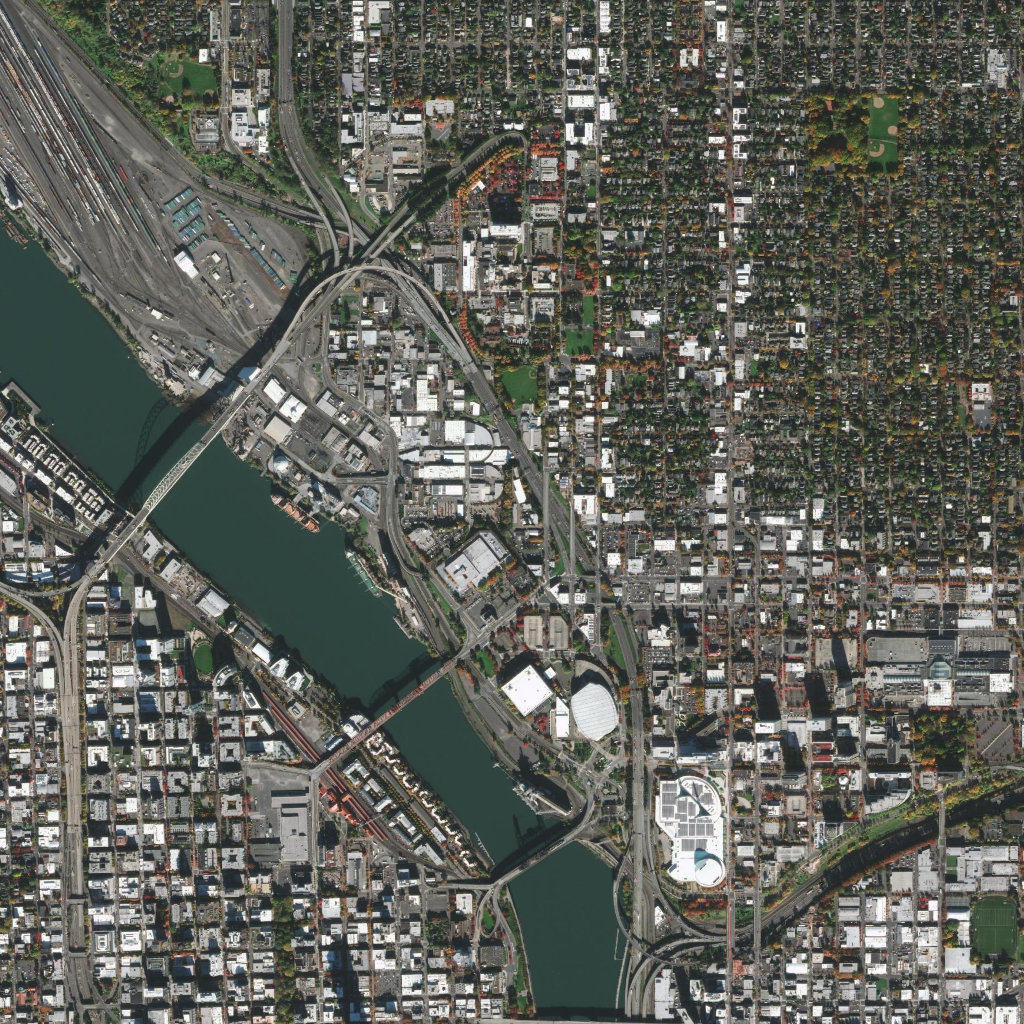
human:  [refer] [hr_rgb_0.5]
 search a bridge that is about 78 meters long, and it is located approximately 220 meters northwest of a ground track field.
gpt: <box>[[91, 78, 92, 81, 0]]</box>